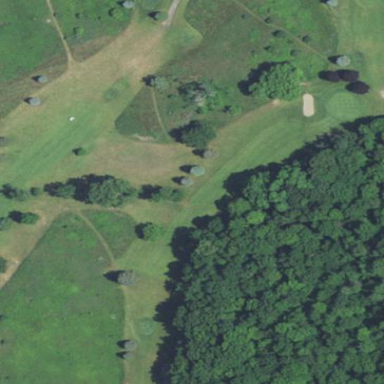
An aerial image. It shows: Golf rough area.